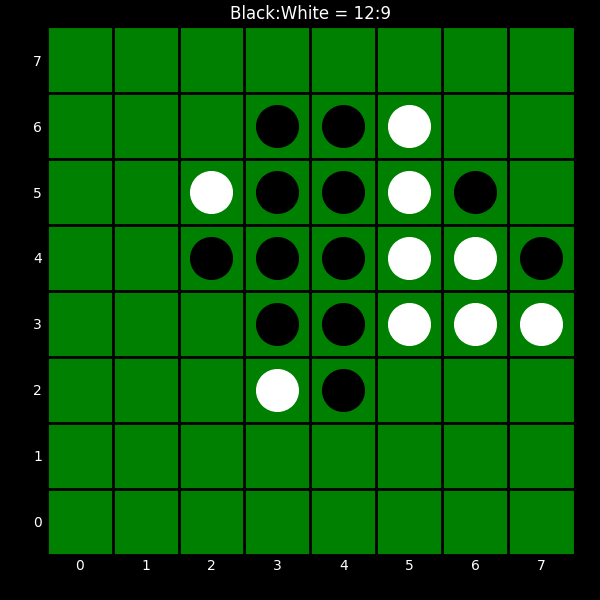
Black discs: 12
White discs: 9